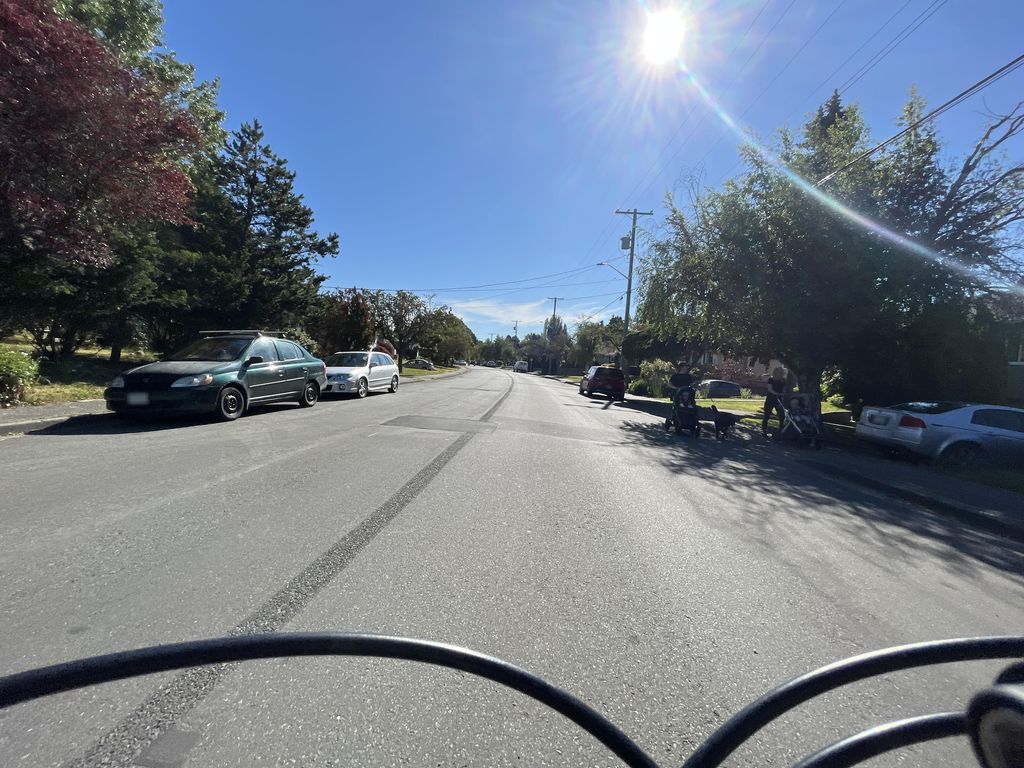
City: victoria